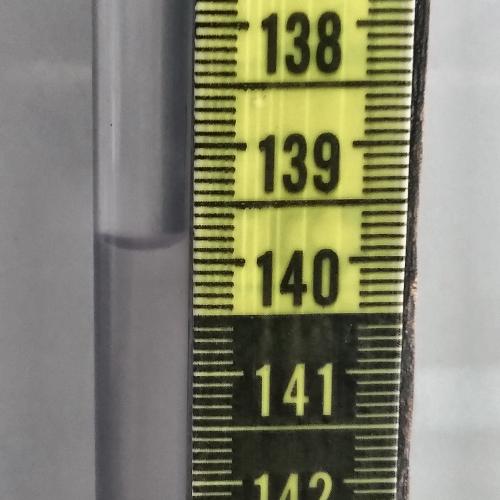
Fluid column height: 139.8 cm